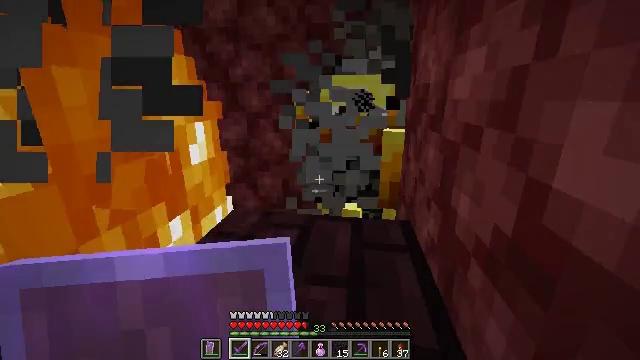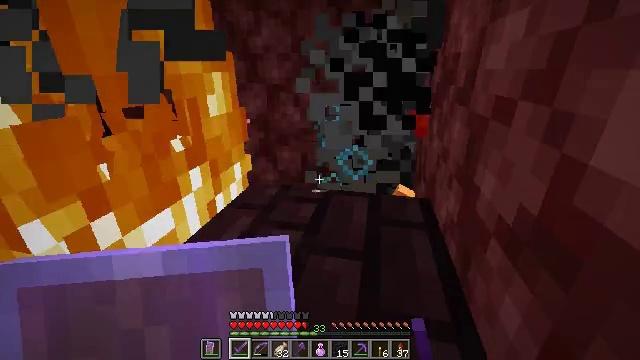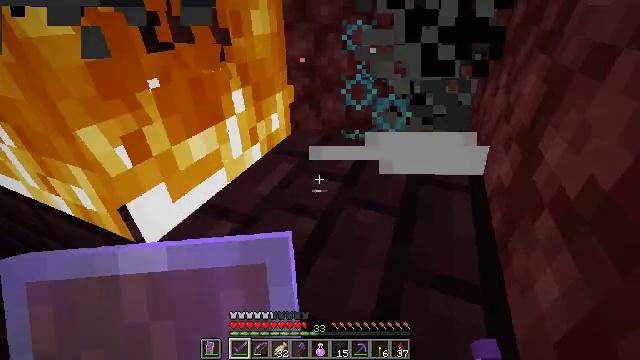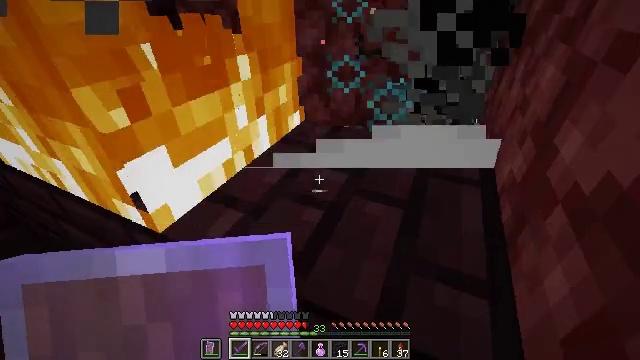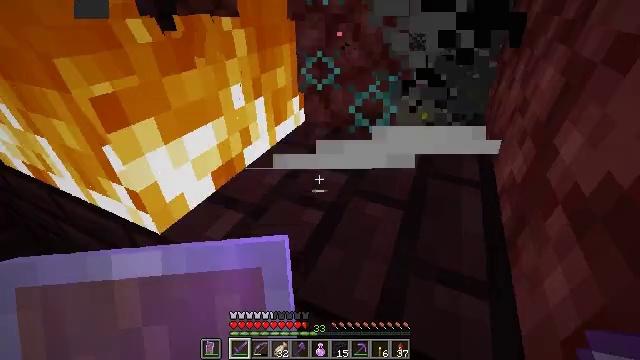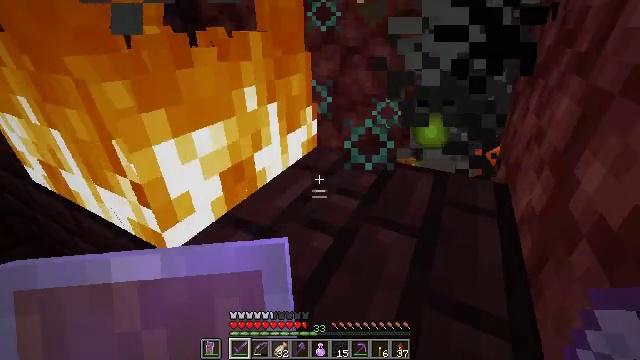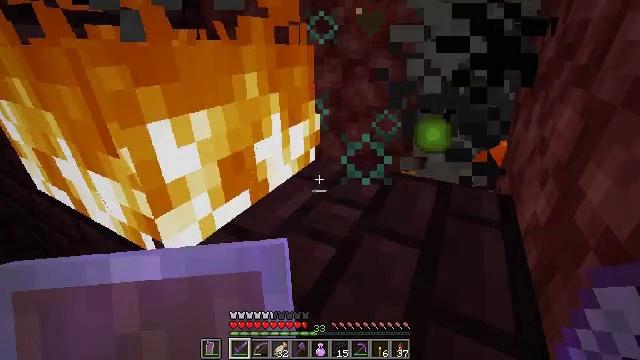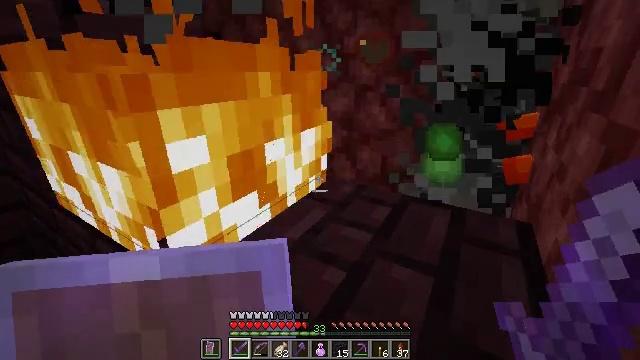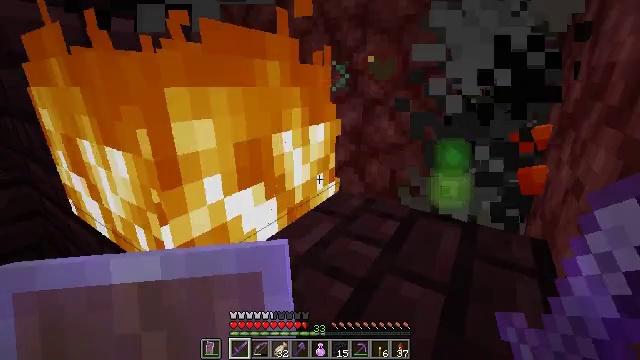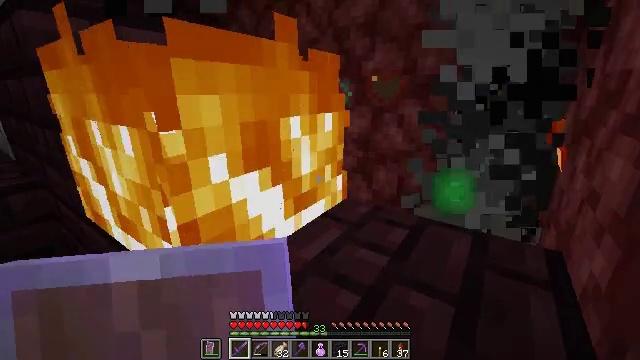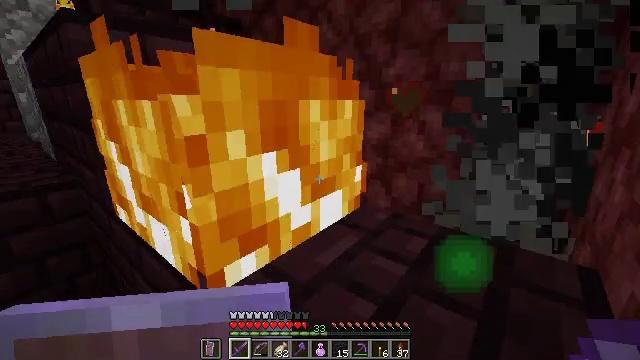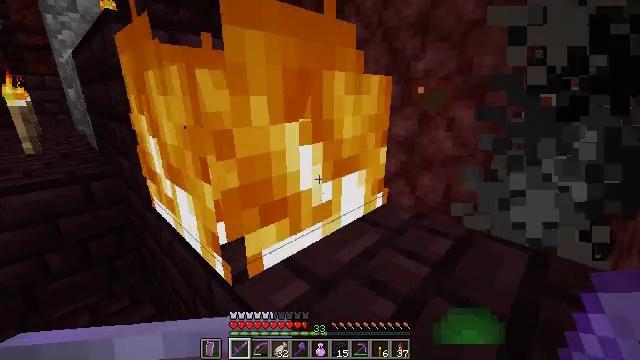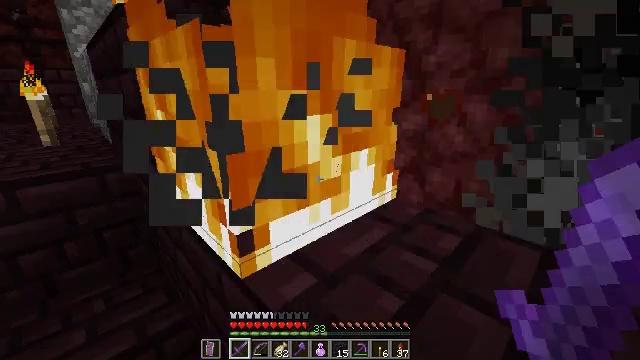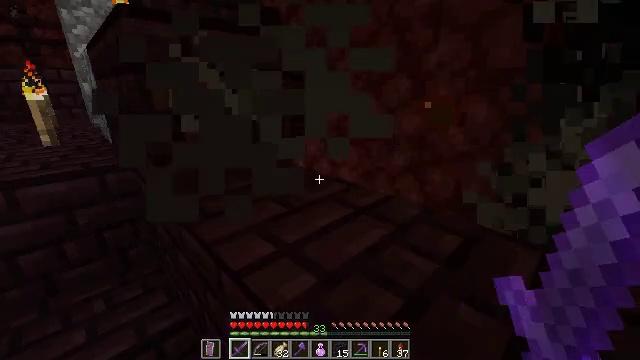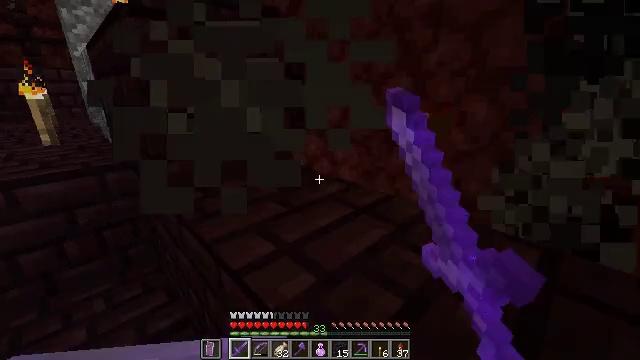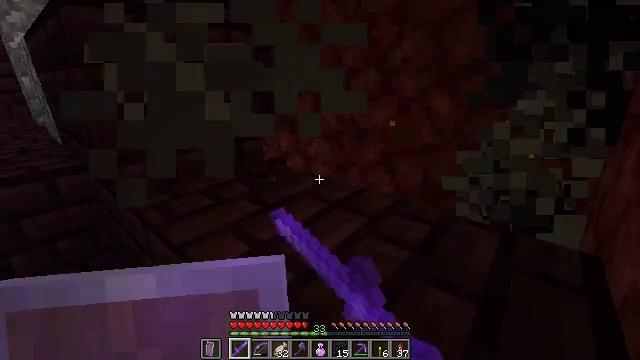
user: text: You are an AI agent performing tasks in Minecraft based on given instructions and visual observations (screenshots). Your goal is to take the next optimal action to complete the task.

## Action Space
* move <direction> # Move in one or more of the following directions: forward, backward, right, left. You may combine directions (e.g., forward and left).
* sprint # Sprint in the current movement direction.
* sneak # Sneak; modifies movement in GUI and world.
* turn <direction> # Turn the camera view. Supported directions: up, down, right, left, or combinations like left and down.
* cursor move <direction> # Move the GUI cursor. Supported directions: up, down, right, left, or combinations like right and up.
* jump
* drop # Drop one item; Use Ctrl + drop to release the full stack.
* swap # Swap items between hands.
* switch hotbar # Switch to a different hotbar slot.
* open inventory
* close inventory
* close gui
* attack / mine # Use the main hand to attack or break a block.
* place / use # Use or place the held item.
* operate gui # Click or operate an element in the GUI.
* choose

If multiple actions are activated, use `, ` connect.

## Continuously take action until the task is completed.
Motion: motion action
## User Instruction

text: Extinguish the fire.
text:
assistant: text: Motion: turn left and down
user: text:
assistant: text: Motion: turn left and down
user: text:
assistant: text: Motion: turn left and down
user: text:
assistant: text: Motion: no_op
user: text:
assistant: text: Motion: turn left and up
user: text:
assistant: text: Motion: turn up
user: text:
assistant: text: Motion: turn left and up
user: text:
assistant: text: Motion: turn left and up
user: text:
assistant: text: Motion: turn left and up
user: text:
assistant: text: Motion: turn left and up
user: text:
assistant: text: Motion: turn left
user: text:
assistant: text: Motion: turn left and down
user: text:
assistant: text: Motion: attack / mine
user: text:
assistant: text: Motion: attack / mine
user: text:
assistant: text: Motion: turn right, attack / mine
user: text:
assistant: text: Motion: turn right and down
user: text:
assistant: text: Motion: move forward, turn right and down
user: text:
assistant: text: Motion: jump